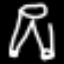
Label: pants